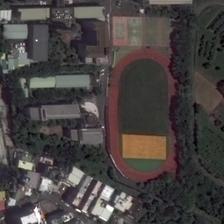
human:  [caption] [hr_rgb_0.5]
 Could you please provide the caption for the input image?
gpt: this place is made up of various of buildings, a small piece of exercise yard and luxuriant plants .

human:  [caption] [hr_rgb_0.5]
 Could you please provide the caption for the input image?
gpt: a playground with several basketball fields is surrounded by many green trees and buildings .

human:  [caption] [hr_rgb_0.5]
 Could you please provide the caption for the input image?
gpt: a playground is surrounded by many green plants and buildings .

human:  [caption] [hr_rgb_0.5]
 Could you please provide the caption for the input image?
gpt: many buildings and green trees are around a playground .

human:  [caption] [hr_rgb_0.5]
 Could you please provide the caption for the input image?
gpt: a playground is surrounded by many green plants and buildings .